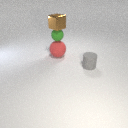
small brown metal cube above small green rubber sphere